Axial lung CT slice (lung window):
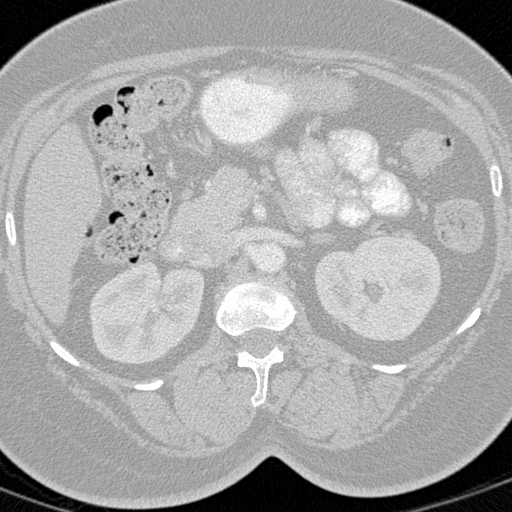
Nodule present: no